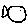
Label: fish